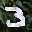
Label: 3